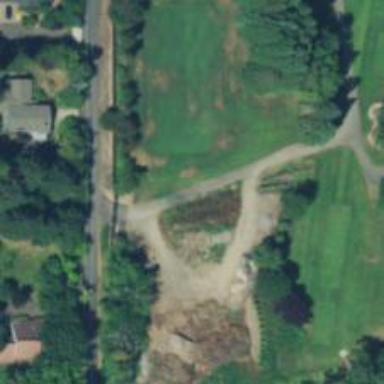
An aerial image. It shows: Service road used as golf cart path.